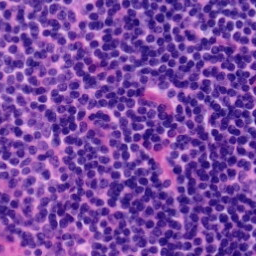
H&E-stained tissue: Tonsil